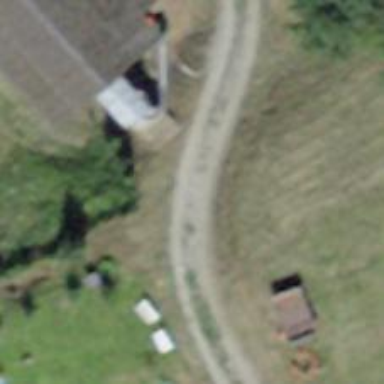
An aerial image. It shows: Driveway with fine gravel surface.